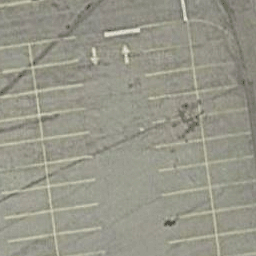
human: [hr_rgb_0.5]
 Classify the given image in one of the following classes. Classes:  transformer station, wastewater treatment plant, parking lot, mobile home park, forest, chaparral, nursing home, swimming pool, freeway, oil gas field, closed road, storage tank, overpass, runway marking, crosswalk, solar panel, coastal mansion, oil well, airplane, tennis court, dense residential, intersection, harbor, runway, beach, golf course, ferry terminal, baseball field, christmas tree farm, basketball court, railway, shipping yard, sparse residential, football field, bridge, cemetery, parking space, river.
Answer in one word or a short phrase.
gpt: parking space